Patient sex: M
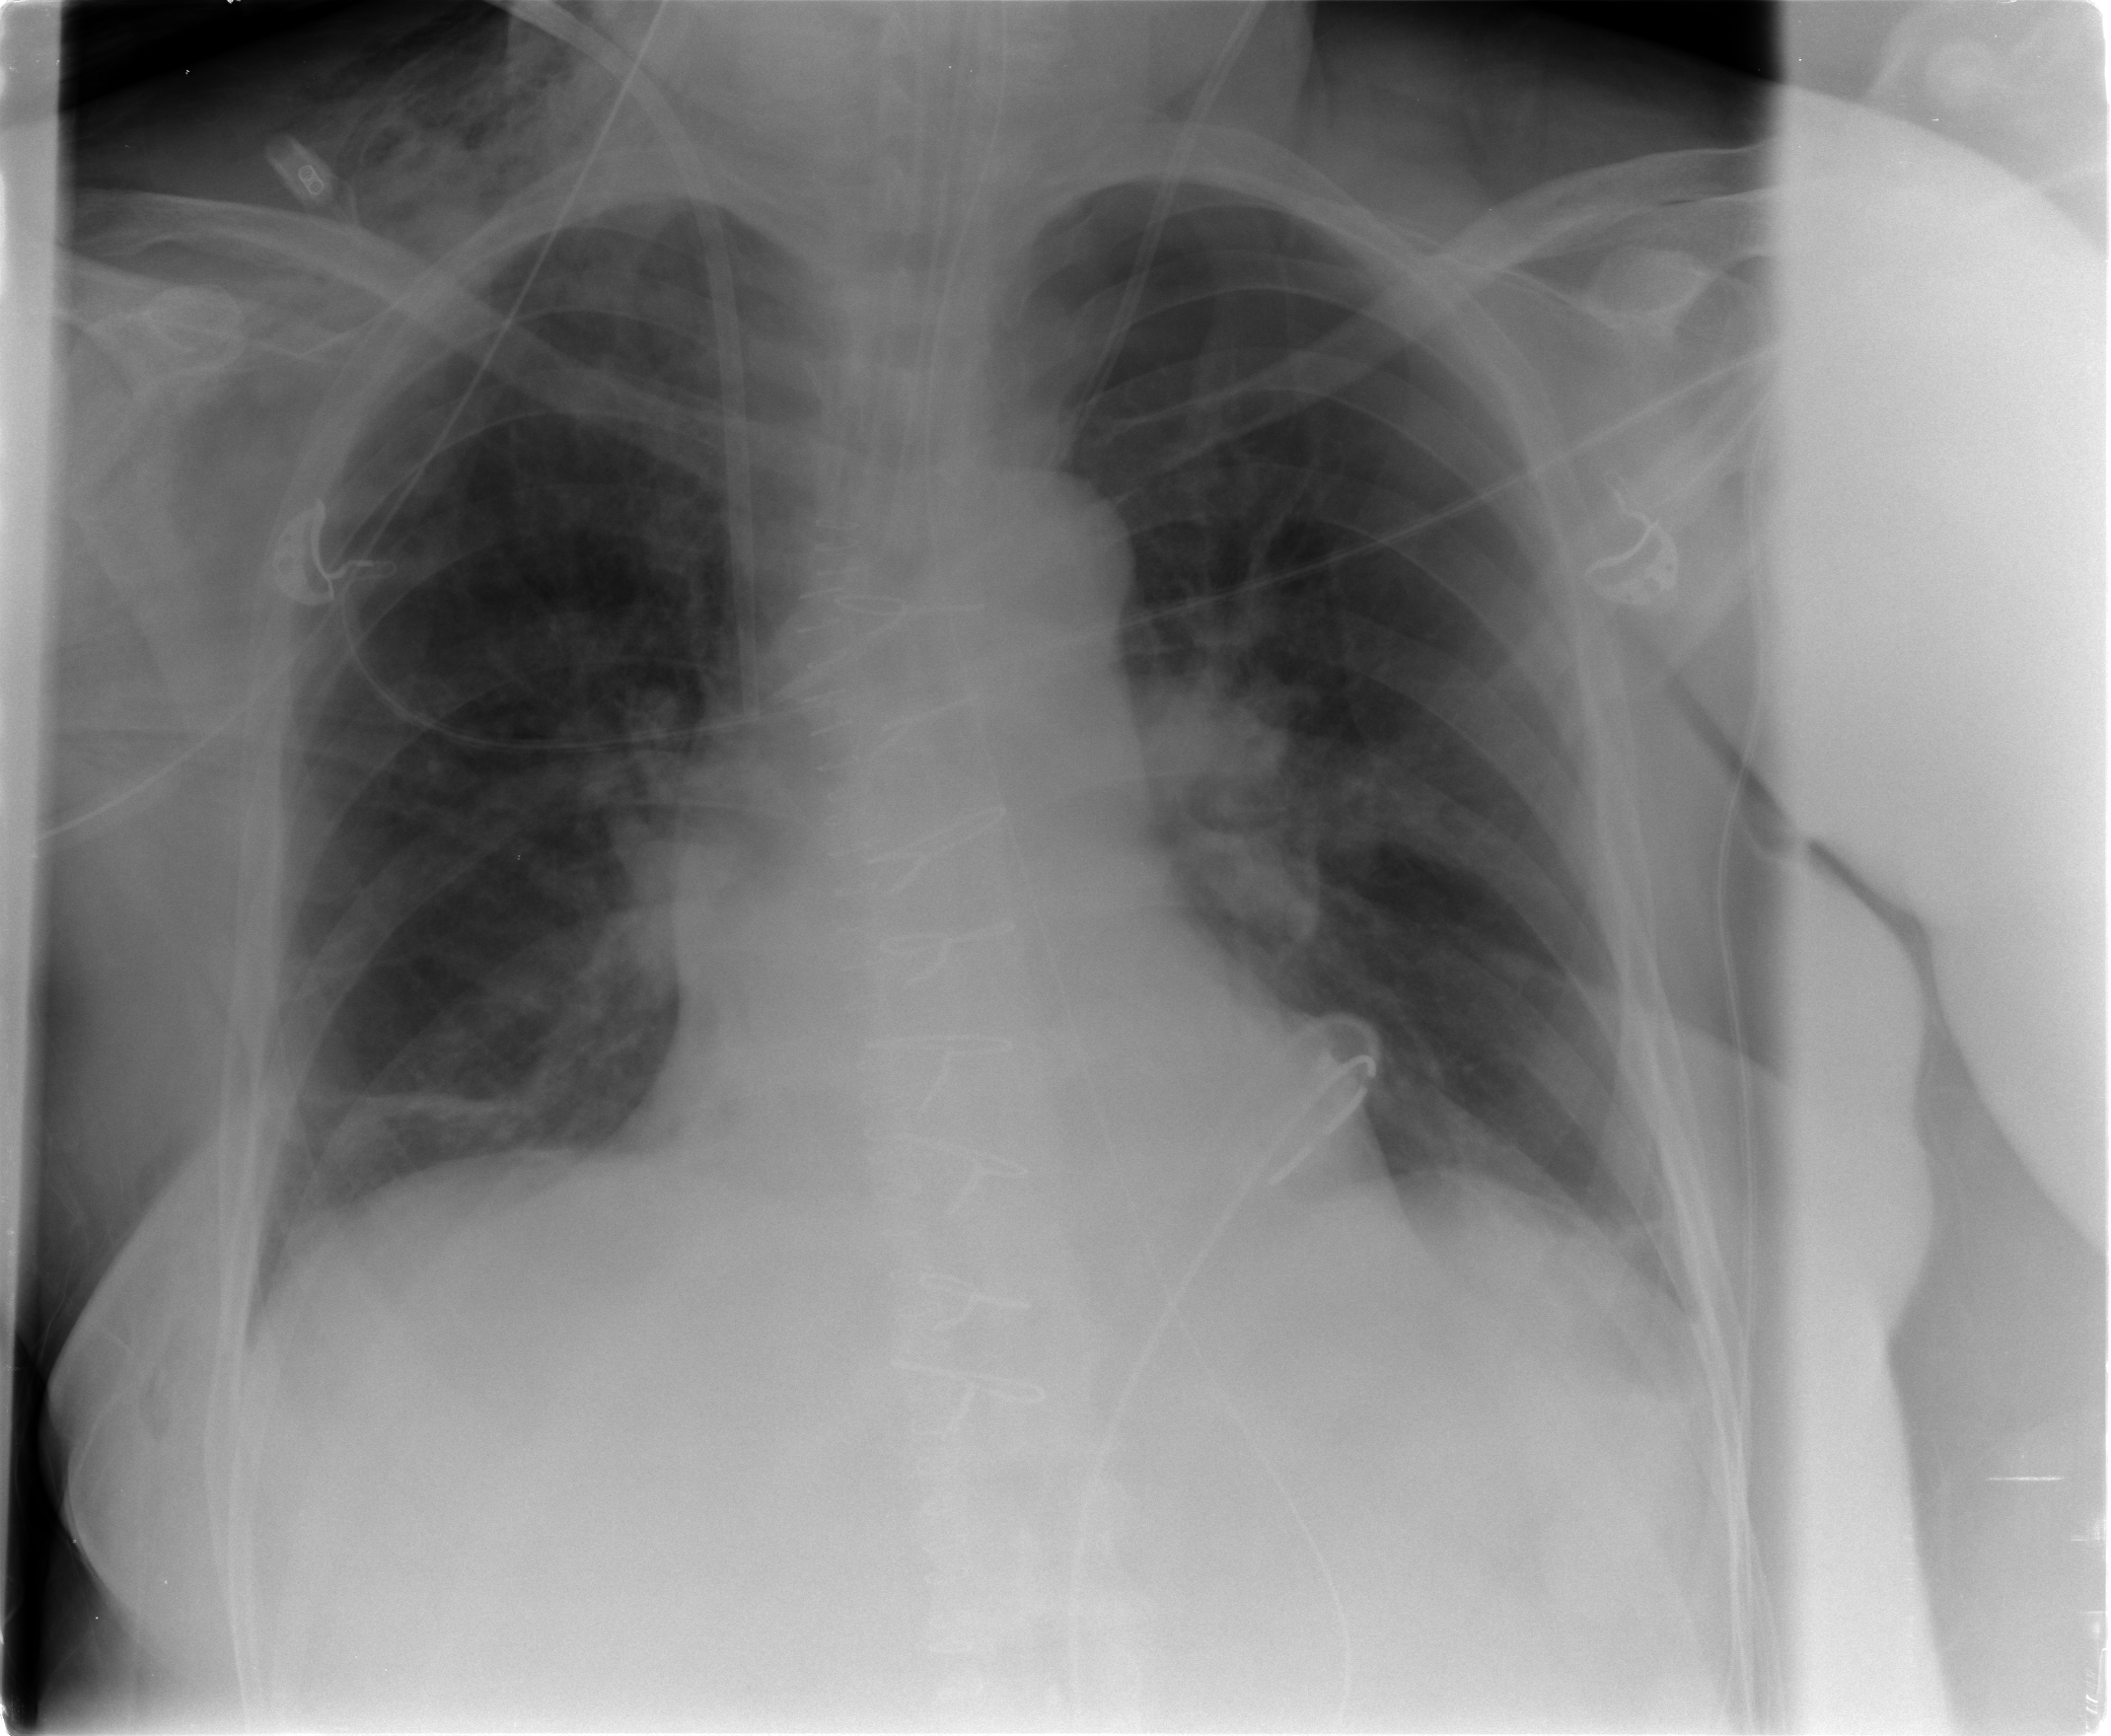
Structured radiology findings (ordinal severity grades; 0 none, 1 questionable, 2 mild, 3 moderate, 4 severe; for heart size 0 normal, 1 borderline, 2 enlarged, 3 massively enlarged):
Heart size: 0
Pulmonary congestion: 2
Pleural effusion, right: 0
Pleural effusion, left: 0
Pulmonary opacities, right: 0
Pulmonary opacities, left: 0
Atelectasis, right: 2
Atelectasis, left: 2